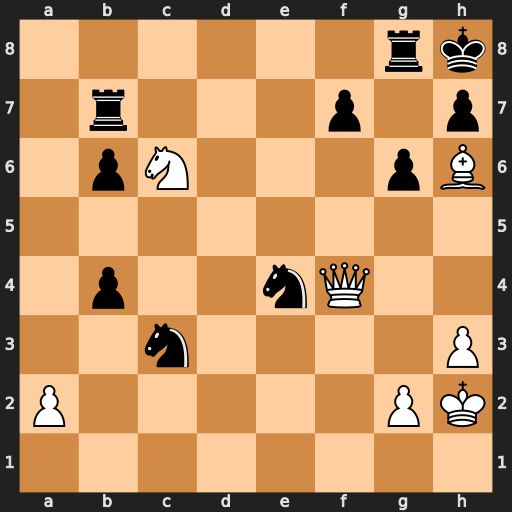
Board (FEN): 6rk/1r3p1p/1pN3pB/8/1p2nQ2/2n4P/P5PK/8
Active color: w
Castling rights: -
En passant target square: -
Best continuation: Qe5+ f6 Qe6